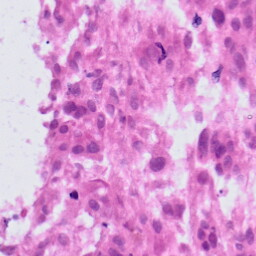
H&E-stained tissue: Skin